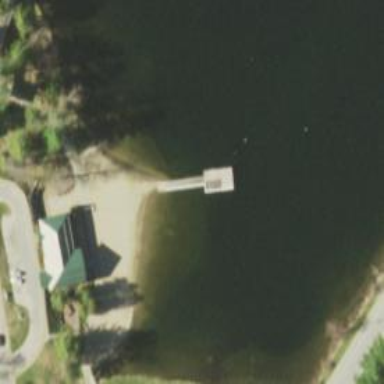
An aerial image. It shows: Man-made pier.